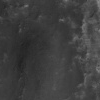
Atmospheric dust classification: not_dusty